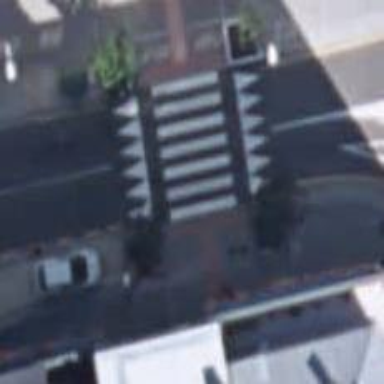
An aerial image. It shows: Marked crossing with traffic-calming table.